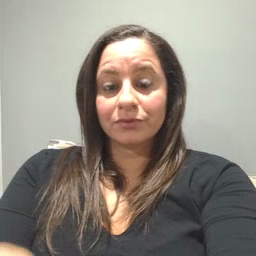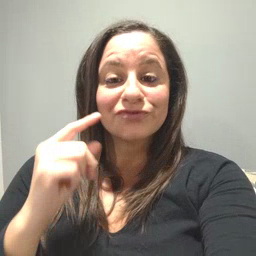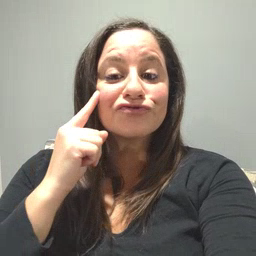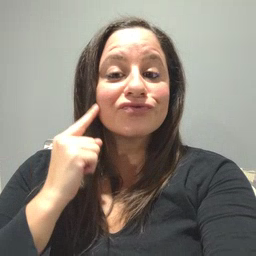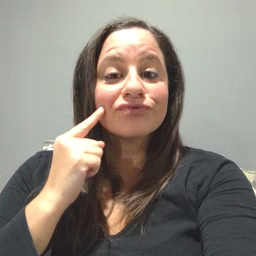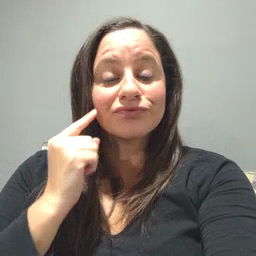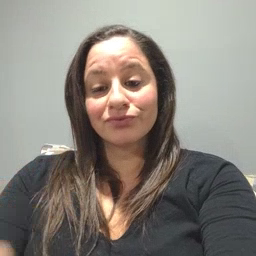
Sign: cheek